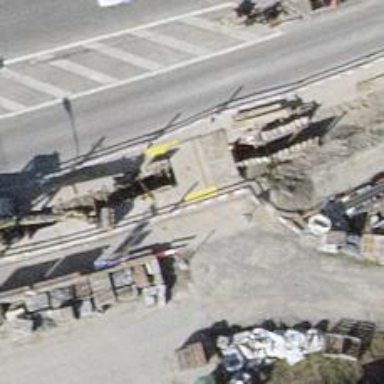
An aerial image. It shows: Asphalt sidewalk along the footway.